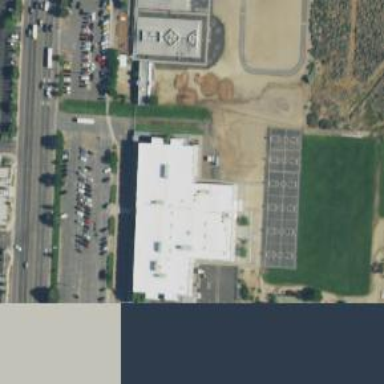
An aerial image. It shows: School building.